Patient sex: M
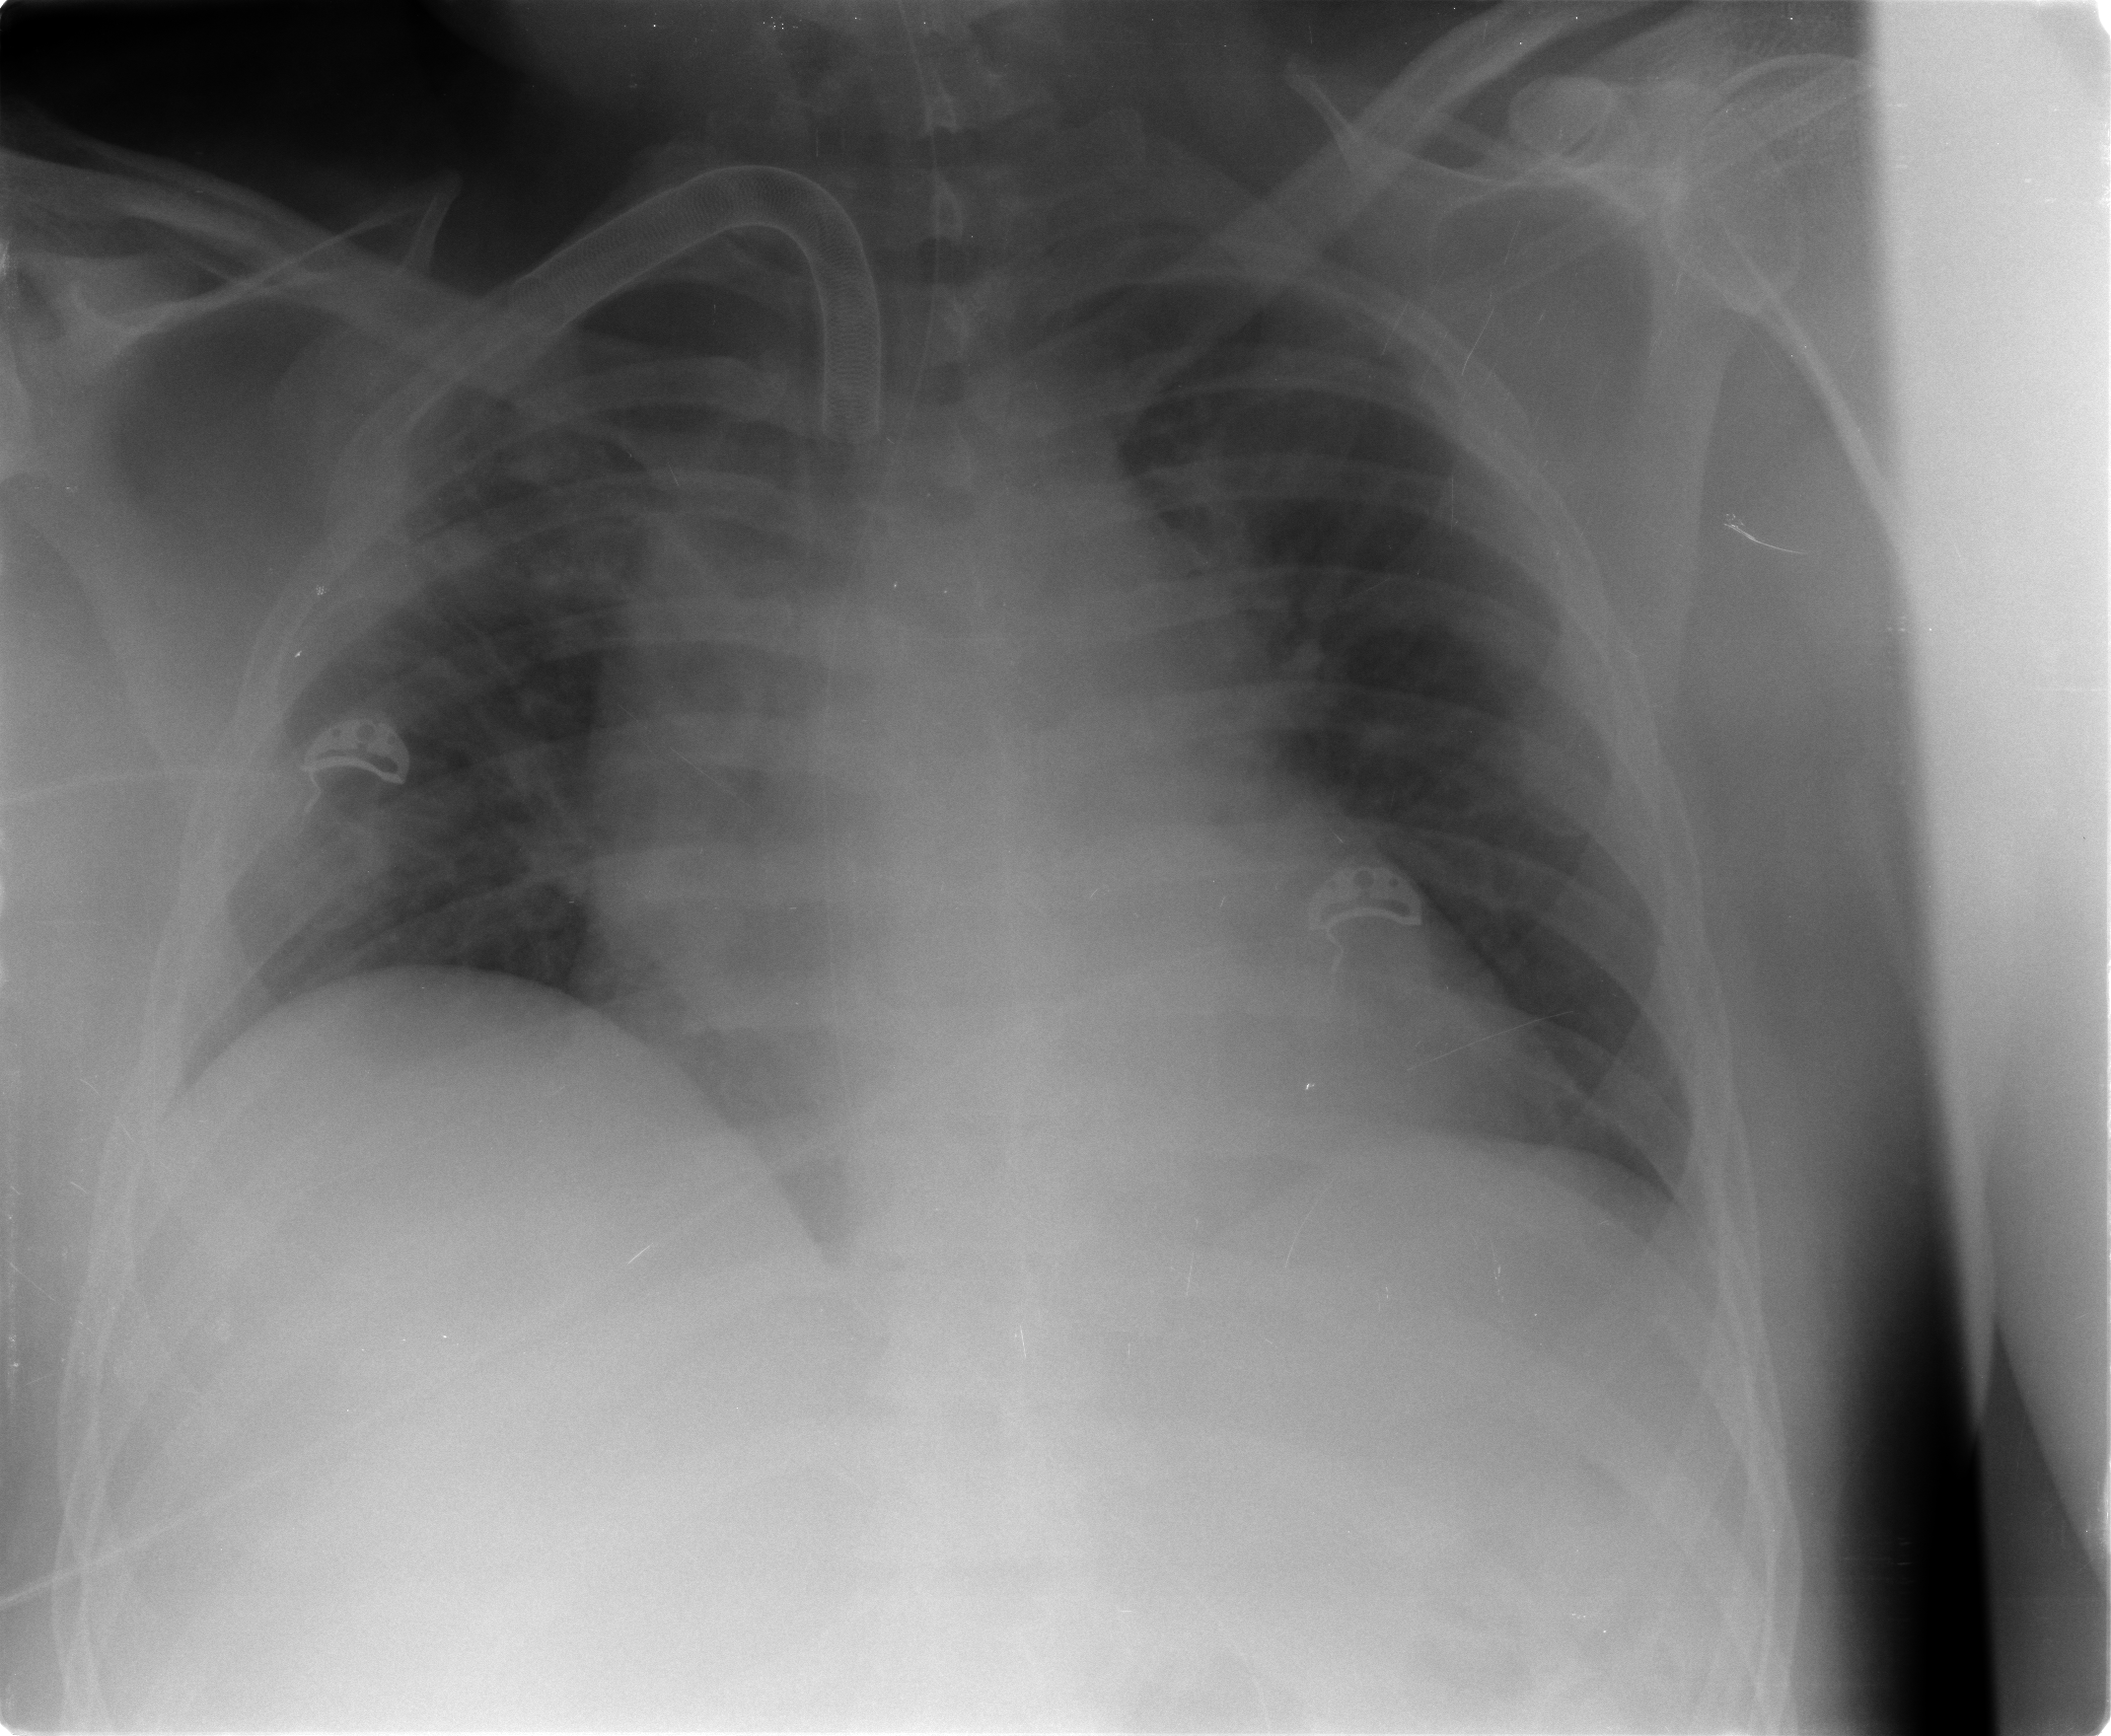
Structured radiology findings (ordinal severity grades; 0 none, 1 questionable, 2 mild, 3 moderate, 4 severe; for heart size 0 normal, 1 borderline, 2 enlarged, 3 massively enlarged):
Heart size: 2
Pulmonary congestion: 2
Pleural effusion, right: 0
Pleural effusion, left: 0
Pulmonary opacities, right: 2
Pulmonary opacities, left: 1
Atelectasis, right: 2
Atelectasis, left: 2